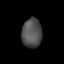
Tissue: lung
Cell type: T cells
Senescence score: 0.5568
Nuclear area (px): 578
Mean DAPI intensity: 79.299